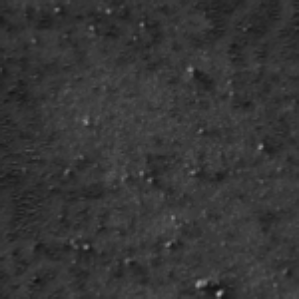
Label: frost